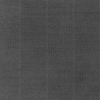
Atmospheric dust classification: dusty